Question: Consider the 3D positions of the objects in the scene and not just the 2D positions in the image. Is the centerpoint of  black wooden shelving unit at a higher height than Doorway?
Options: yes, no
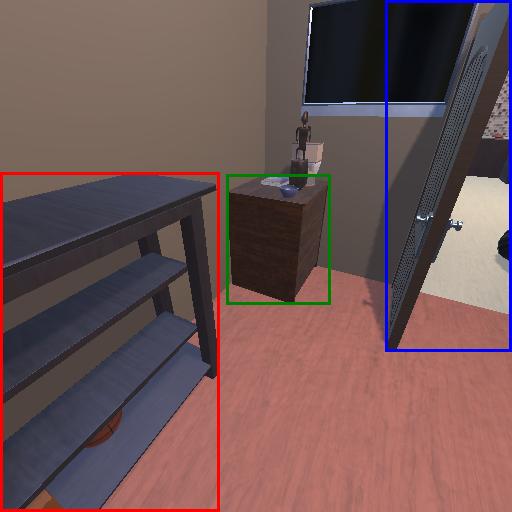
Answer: yes